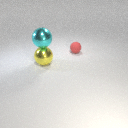
large yellow metal sphere below large cyan metal sphere